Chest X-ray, PA view. Patient: 50 years old, sex M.
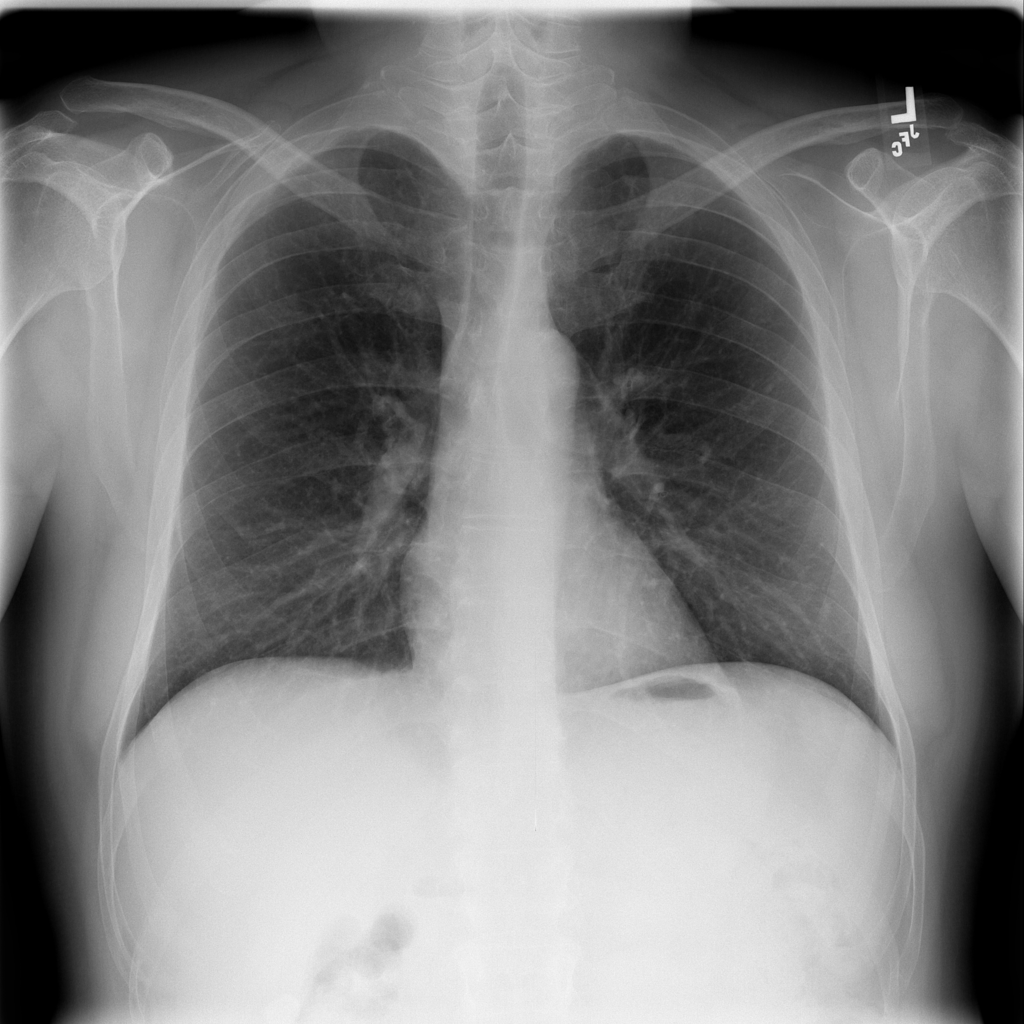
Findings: No Finding